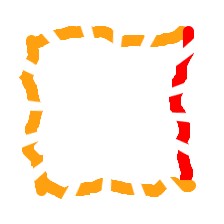
Shape: square